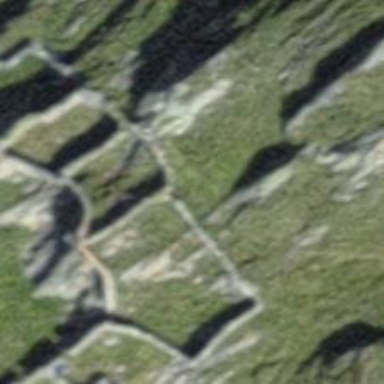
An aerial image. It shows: Wall made of dry stone.